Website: apple
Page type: payment
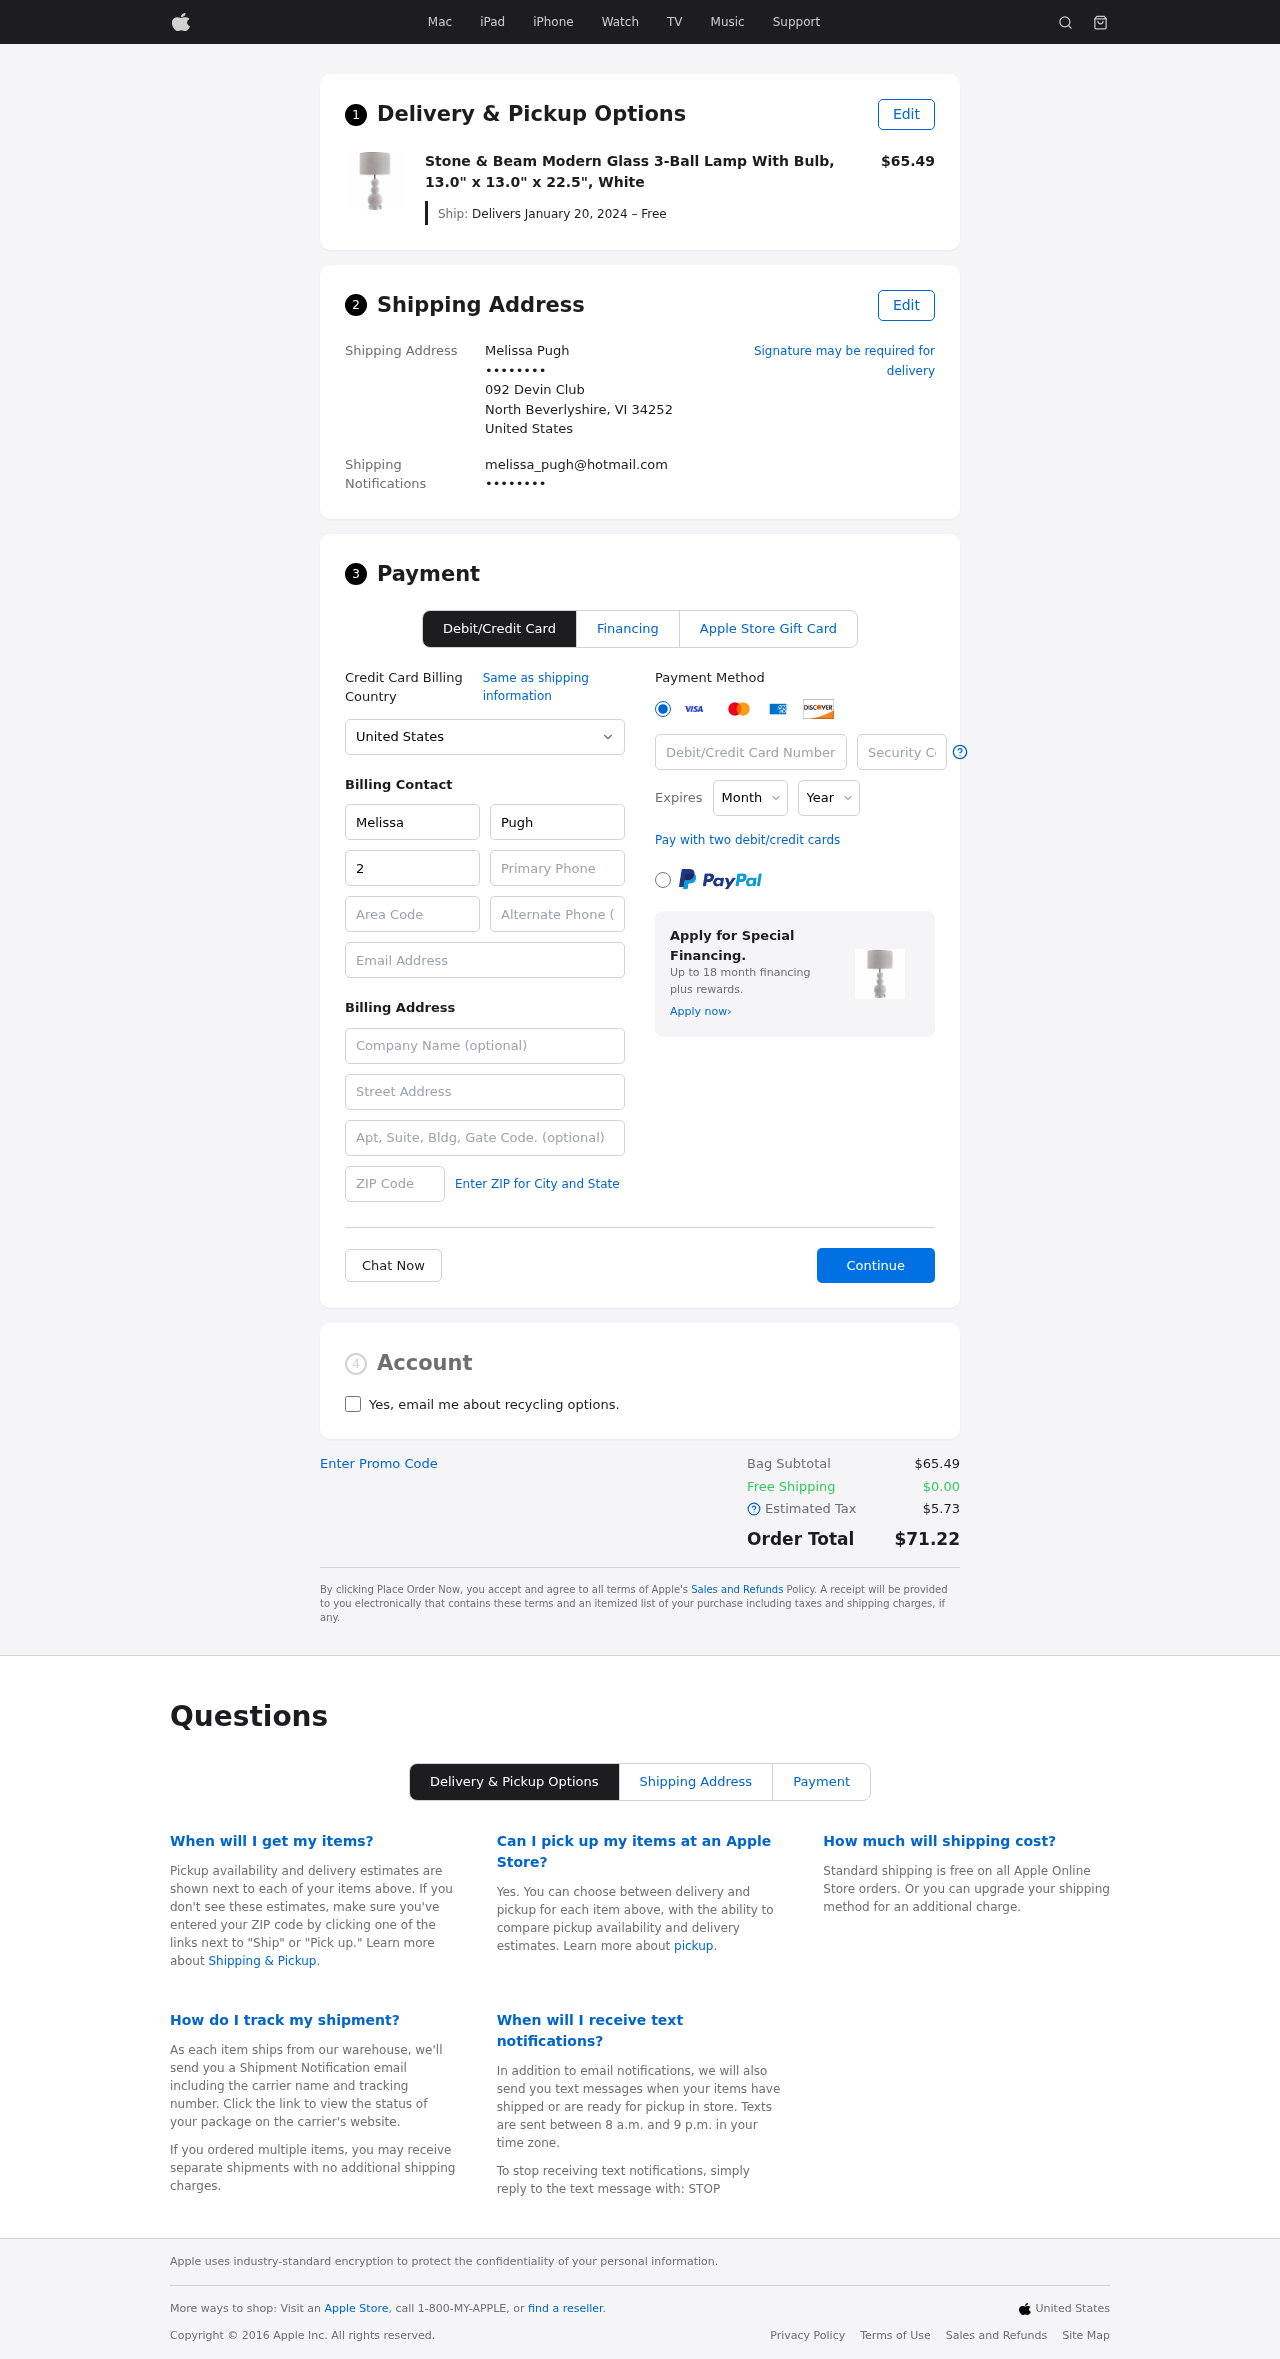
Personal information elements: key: PII_CARD_CVV
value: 701
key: PII_CARD_EXPIRY_MONTH
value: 09
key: PII_CARD_EXPIRY_YEAR
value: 28
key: PII_CARD_NUMBER
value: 6011 8970 5315 5860
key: PII_CITY_STATE_ZIP
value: North Beverlyshire, VI 34252
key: PII_COUNTRY
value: United States
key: PII_EMAIL
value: melissa_pugh@hotmail.com
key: PII_EMAIL2
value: melissa_pugh@hotmail.com
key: PII_FIRSTNAME
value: Melissa
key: PII_FULLNAME
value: Melissa Pugh
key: PII_LASTNAME
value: Pugh
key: PII_PHONE3
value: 2869853691
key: PII_PHONE_AREA
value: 286
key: PII_SECURITY_CODE
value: WJ44
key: PII_STREET
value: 092 Devin Club
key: PII_PHONE
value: ••••••••
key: PII_PHONE2
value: ••••••••
Product elements: key: PRODUCT1_NAME
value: Stone & Beam Modern Glass 3-Ball Lamp With Bulb, 13.0" x 13.0" x 22.5", White
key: PRODUCT1_PRICE
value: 65.49
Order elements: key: ORDER_DELIVERY_DATE
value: Delivers January 20, 2024 – Free
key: ORDER_SUBTOTAL
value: $65.49
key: ORDER_SHIPPING_COST
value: $0.00
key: ORDER_TAX
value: $5.73
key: ORDER_TOTAL
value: $71.22